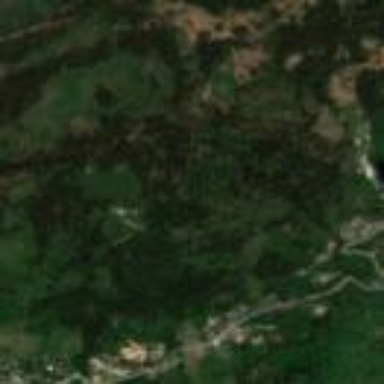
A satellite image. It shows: Forest area.